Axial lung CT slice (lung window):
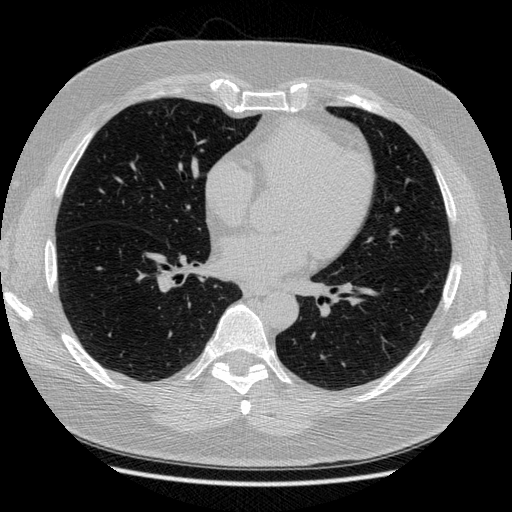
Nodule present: no